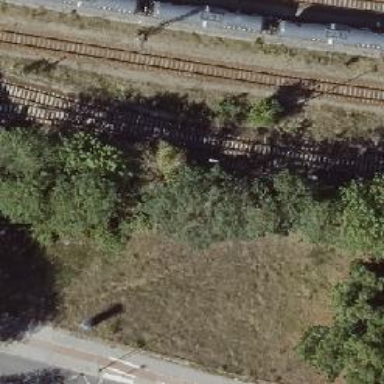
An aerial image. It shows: Railway yard used for servicing trains.